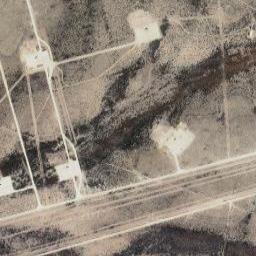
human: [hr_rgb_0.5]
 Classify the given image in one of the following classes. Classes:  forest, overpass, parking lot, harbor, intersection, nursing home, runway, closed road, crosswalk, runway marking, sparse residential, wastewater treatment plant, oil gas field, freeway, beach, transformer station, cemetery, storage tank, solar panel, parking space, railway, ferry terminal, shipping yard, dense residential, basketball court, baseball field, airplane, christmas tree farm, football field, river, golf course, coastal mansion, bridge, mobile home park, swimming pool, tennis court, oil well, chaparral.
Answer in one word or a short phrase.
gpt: oil gas field